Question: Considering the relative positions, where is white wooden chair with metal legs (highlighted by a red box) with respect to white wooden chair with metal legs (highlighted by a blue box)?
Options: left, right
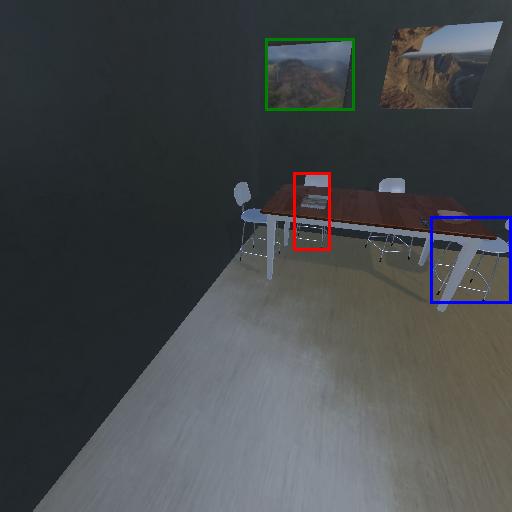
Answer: left